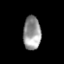
Tissue: lung
Cell type: Endothelial cells
Senescence score: 0.2235
Nuclear area (px): 577
Mean DAPI intensity: 151.101